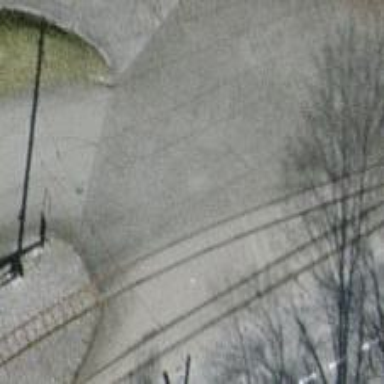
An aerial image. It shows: Level crossing along the railway.